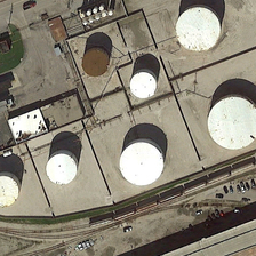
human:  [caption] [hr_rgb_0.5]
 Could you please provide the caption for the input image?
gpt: White and yellowish brown cylindrical buildings in June.

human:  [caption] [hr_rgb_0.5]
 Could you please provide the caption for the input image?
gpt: White and yellowish-brown cylindrical buildings in June.

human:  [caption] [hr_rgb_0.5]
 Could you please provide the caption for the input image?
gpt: White June and a light brown cylindrical building.

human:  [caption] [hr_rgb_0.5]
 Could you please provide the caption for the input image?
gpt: June white and yellowish-brown cylindrical buildings.

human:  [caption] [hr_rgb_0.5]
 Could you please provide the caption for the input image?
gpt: June is a white and tan cylindrical building.